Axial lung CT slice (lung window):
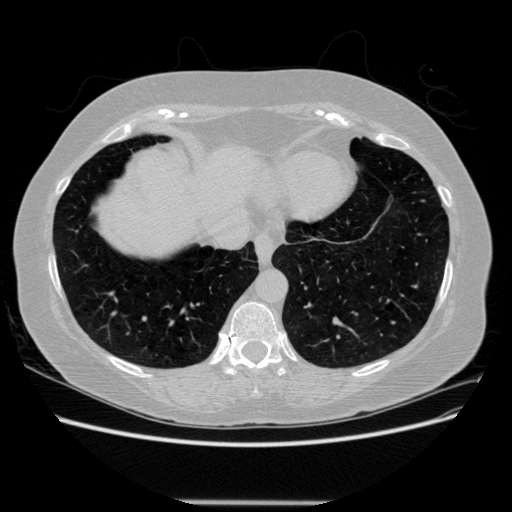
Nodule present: no